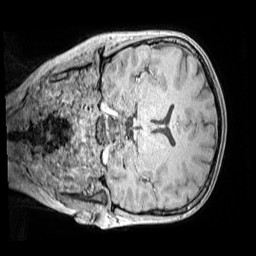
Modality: MP2RAGE
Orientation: coronal
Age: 11
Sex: male
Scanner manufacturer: siemens
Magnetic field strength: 3 T
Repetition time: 4 s
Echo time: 0.00299 s